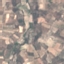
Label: PermanentCrop